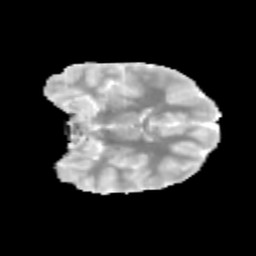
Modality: MD
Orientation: coronal
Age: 11
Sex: male
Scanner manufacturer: siemens
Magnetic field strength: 3 T
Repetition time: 3.8 s
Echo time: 0.07 s